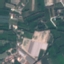
Label: PermanentCrop